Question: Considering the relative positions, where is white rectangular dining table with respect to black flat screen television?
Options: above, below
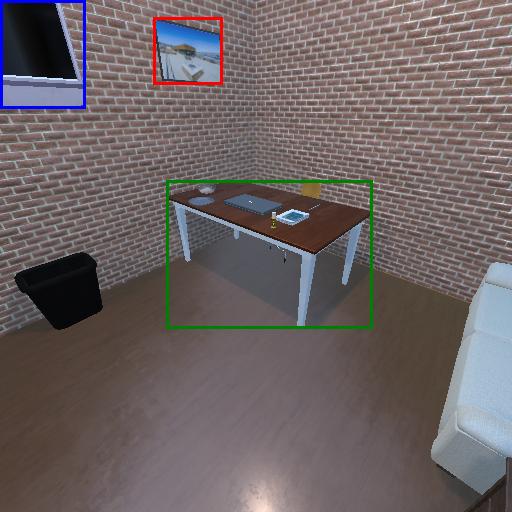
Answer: above